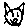
Label: cat